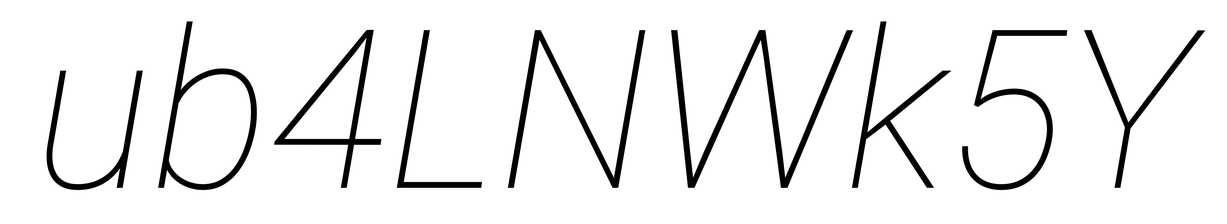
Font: Roboto-Italic_Thin_Italic